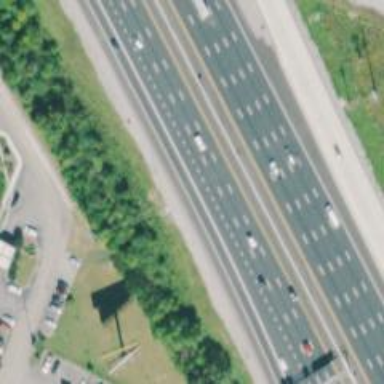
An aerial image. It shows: View of motorway.